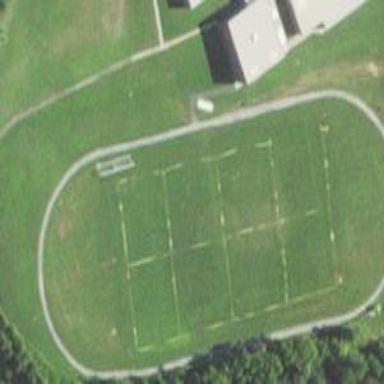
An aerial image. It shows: Athletics track located in leisure land area.